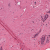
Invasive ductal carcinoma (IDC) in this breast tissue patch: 0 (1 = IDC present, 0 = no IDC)